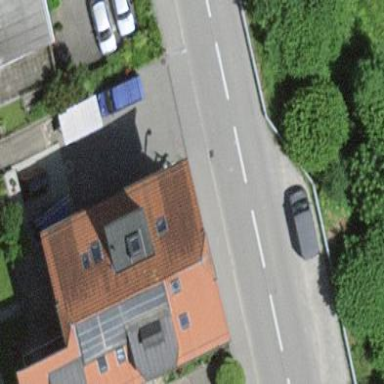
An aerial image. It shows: Residential building.